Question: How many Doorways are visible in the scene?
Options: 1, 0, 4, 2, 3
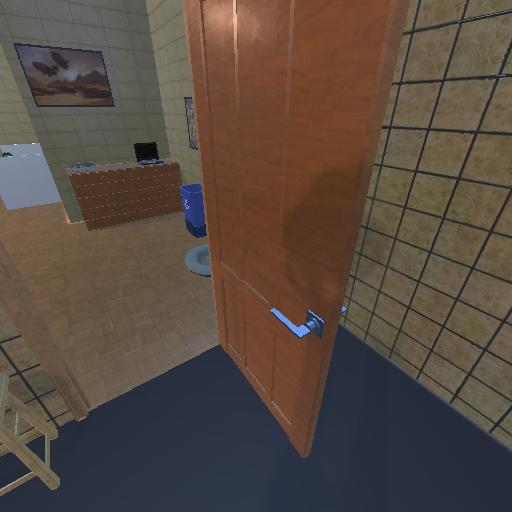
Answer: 1